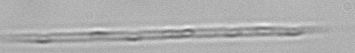
Label: Rhizosolenia